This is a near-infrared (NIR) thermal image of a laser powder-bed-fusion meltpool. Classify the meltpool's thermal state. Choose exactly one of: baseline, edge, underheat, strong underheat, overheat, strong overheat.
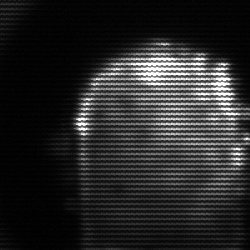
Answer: baseline